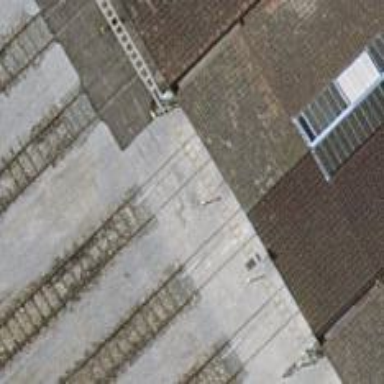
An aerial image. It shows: Single-track electrified railway service yard with contact line for trains.